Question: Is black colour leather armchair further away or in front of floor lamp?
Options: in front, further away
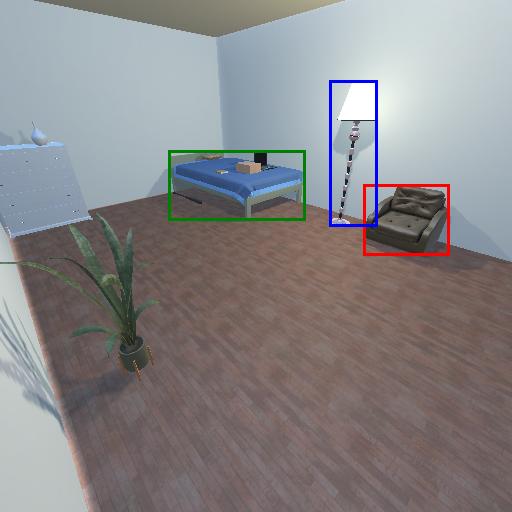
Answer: in front